Here is the wavelet time-frequency representation (scalogram) of a rolling-element bearing's vibration measurement. Diagnose the bearing from this image, choosing from: normal, inner_race, outer_race, ball.
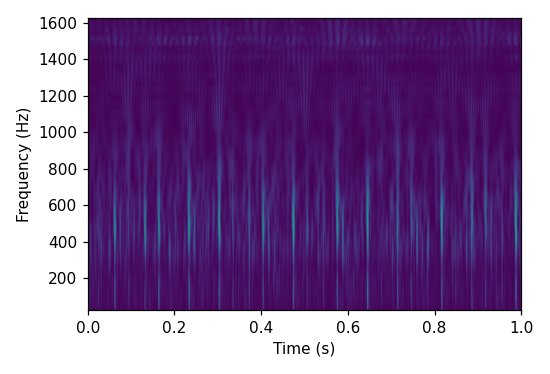
Answer: inner_race